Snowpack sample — Snodgrass Mountain, Crested Butte, Colorado (2/4/25, 12:06 PM MST)
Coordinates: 38.923, -106.968
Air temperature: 35 °F
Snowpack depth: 80 cm
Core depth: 50 cm
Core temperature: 30.2 °F
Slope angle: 14°, slope face: 78°
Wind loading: low
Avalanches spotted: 0
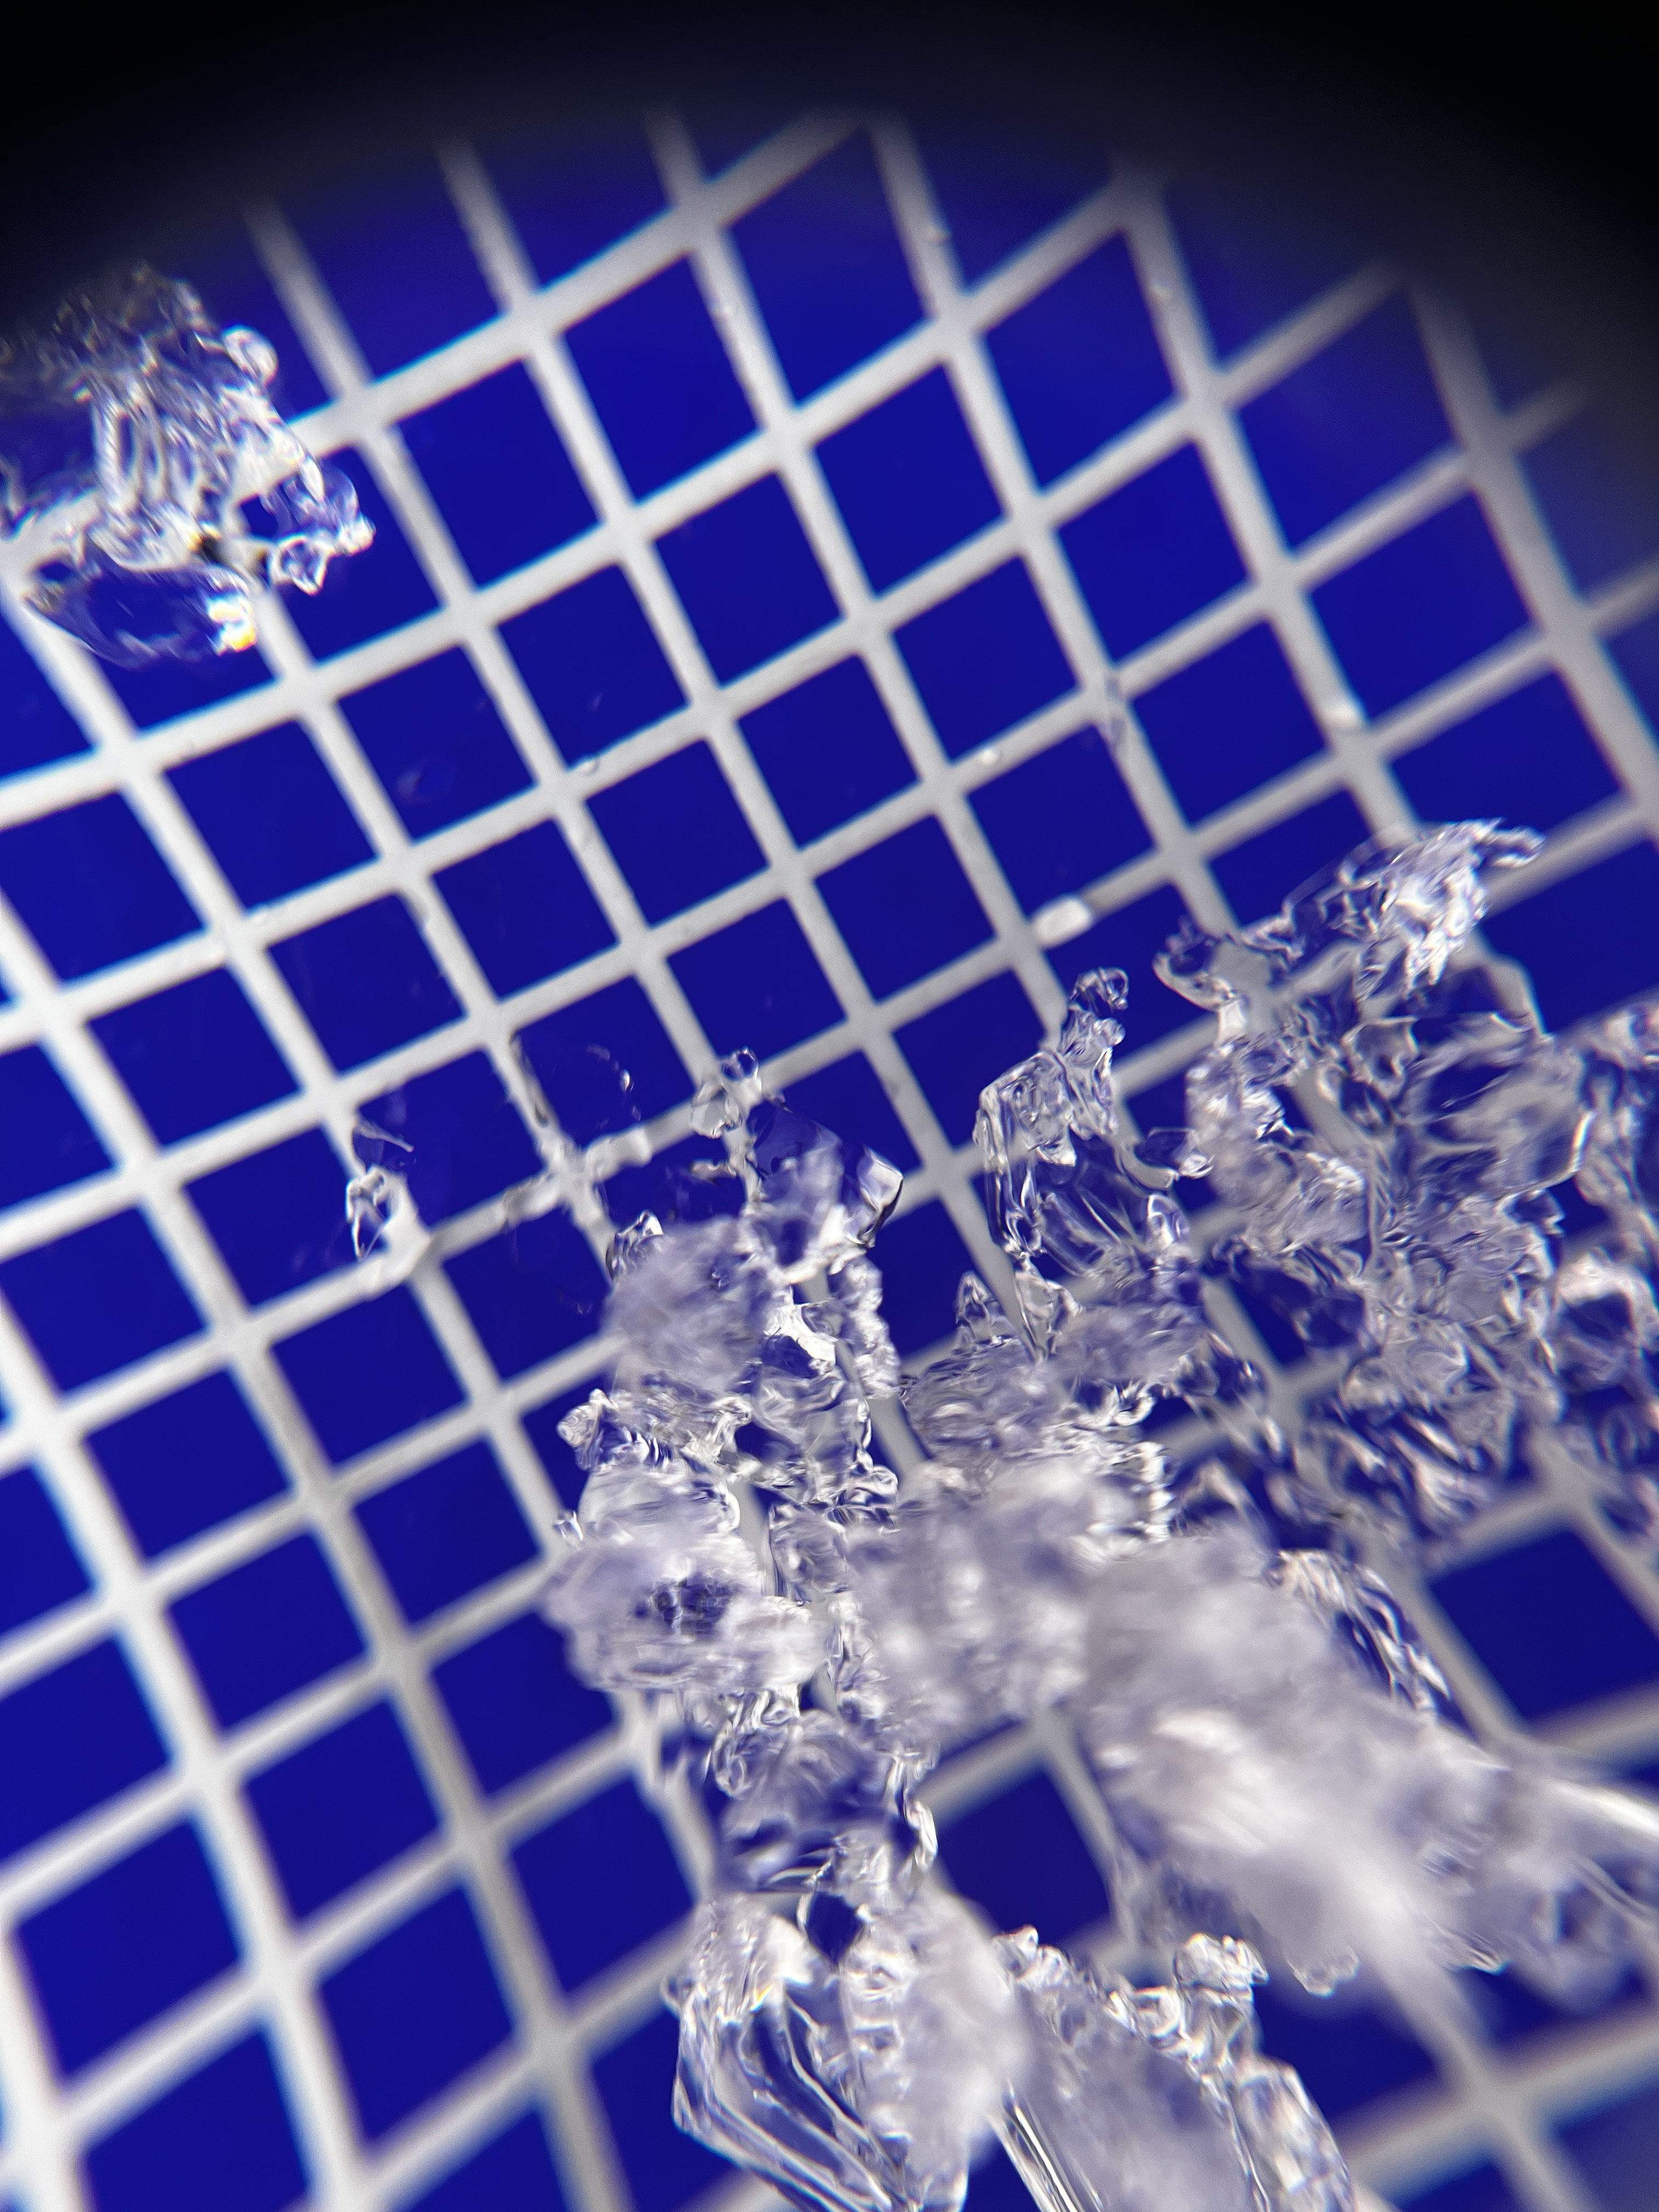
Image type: magnified_profile
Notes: No avalanches nearby, unusually warm weather for the last month reported by residents, Collected 25 yards from treeline